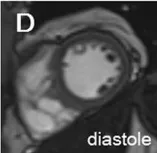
Cardiac magnetic resonance imaging in diastole.
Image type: radiology (mri)